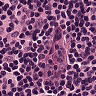
Metastatic tissue present: no